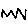
Label: zigzag